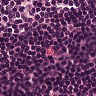
Metastatic tissue present: no